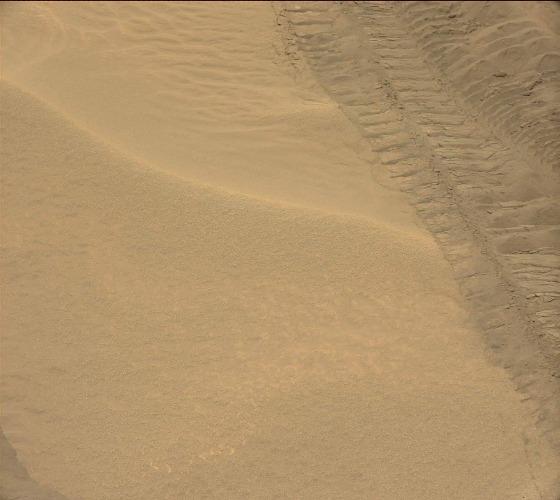
Terrain classes present: Gravel / Sand / Soil, Track